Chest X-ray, AP view. Patient: 45 years old, sex M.
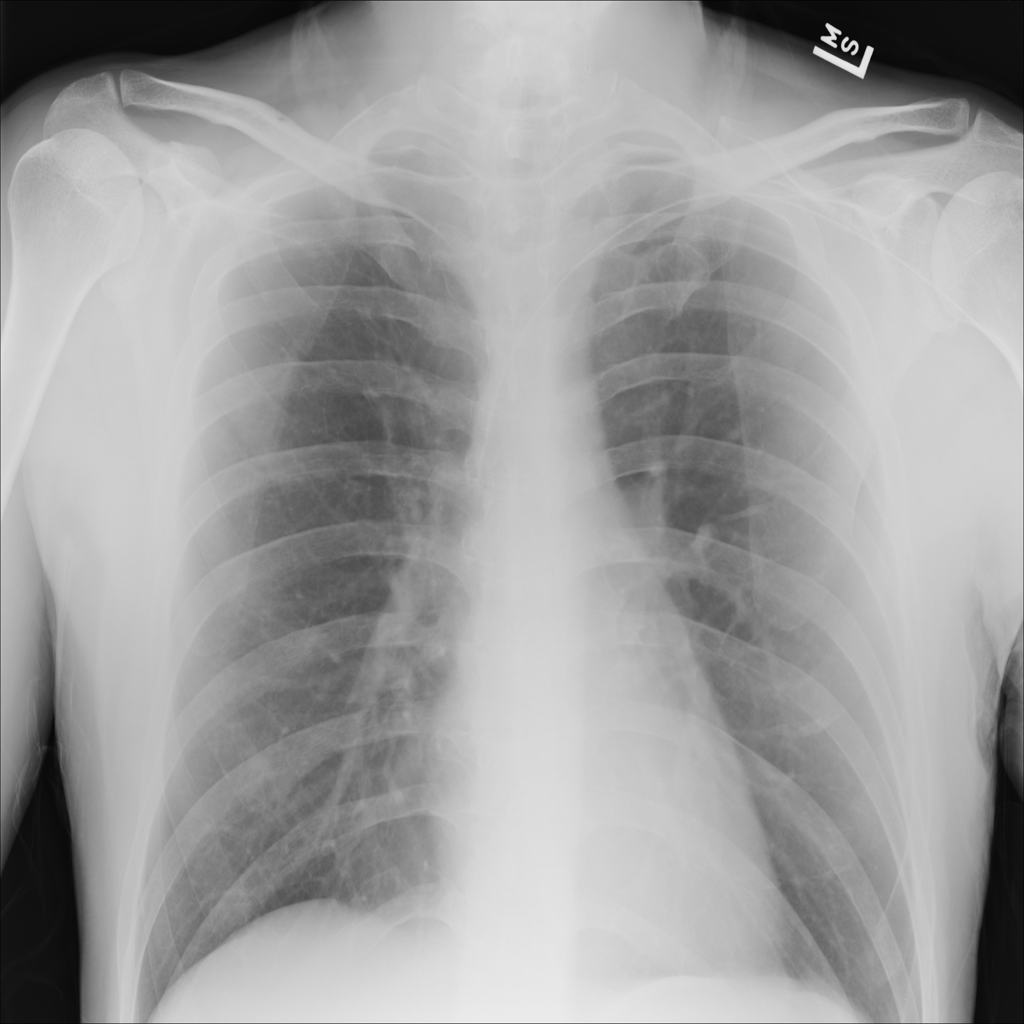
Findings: No Finding